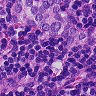
Metastatic tissue present: yes